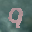
Label: 9